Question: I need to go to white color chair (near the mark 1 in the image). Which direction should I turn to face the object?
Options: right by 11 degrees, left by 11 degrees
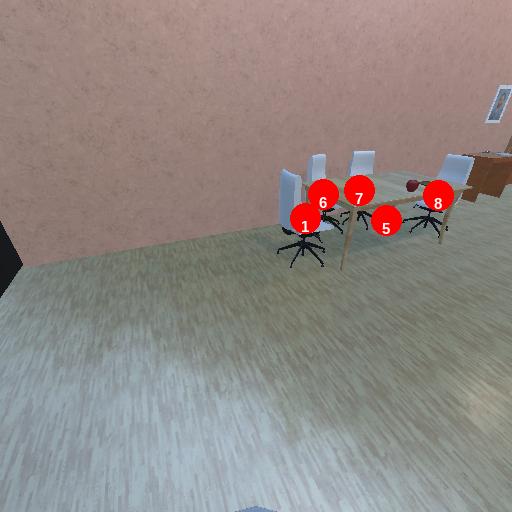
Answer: right by 11 degrees